Field crop: maize
Growth stage: 2
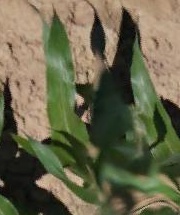
Species: maize